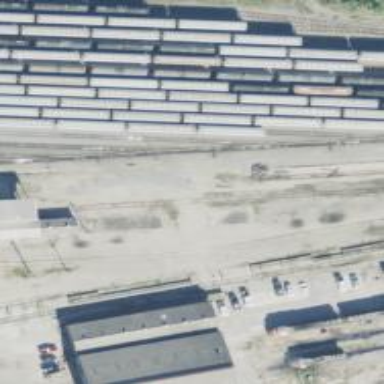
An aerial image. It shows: Railway yard in service.